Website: walmart
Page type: gifting
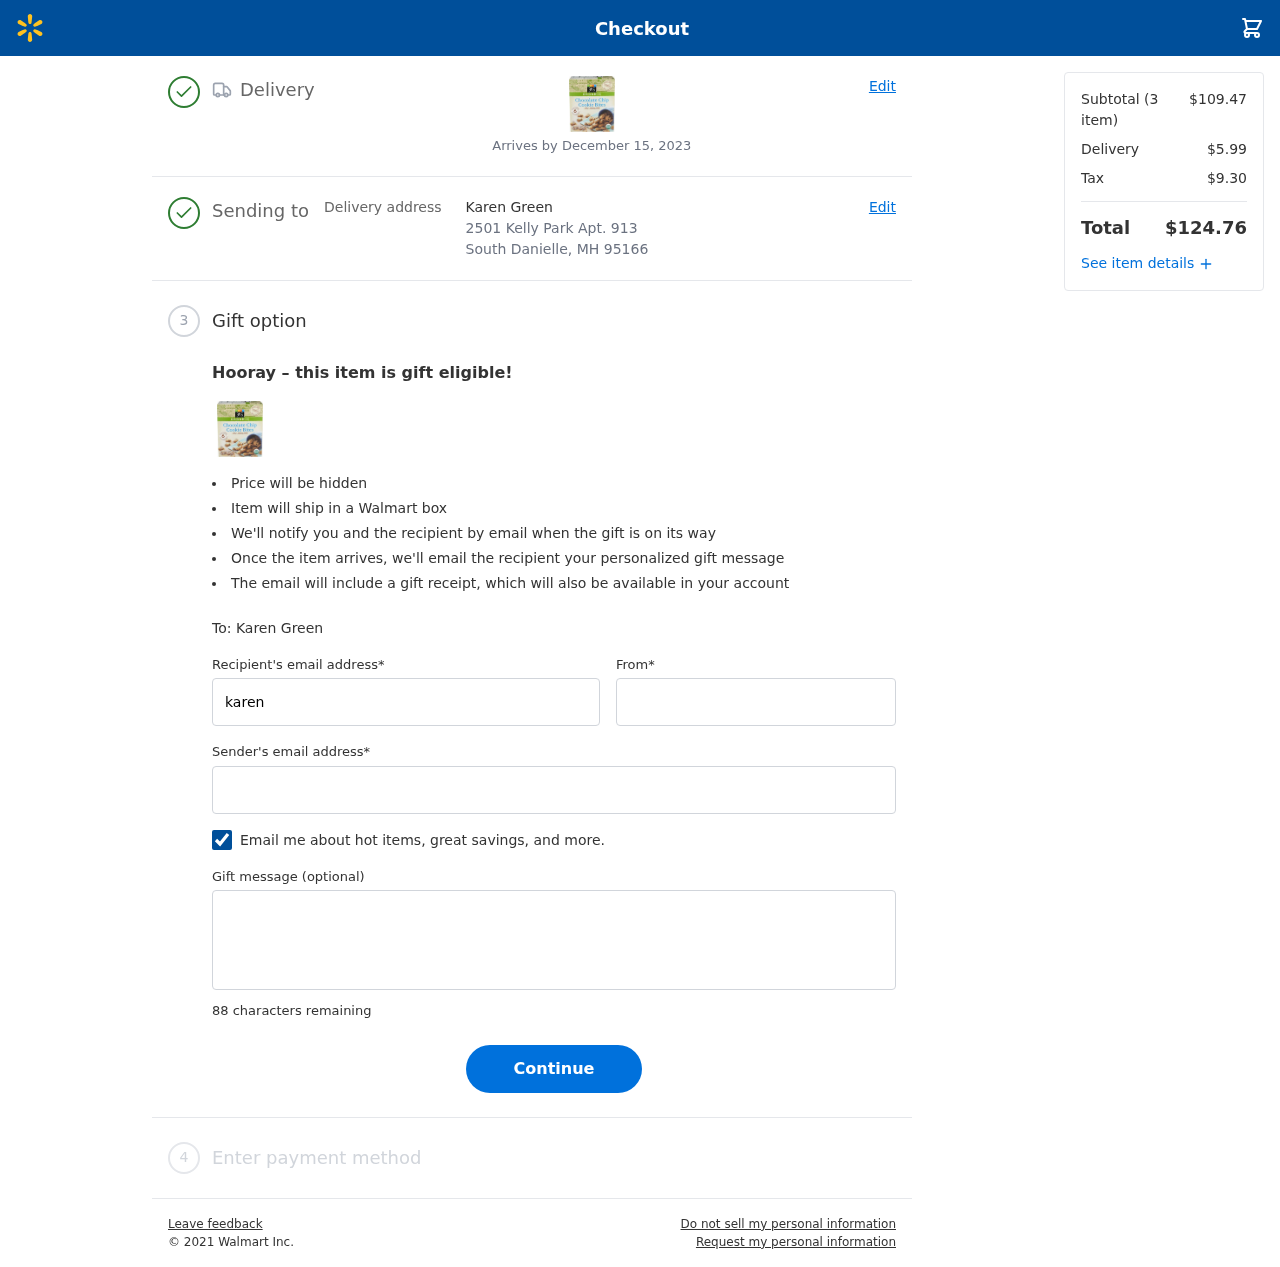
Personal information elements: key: PII_CITY_STATE_ZIP
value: South Danielle, MH 95166
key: PII_EMAIL
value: drew_hinton@hotmail.com
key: PII_FIRSTNAME
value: Drew
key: PII_GIFT_EMAIL
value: karen.green@hotmail.com
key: PII_GIFT_FULLNAME
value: Karen Green
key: PII_GIFT_MESSAGE
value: Hey Karen, I saw these delicious cookie bites and thought of you—I know how much you love a sweet treat! Enjoy these little moments of joy, just because you deserve them. Can’t wait to hear what you think!
Drew
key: PII_STREET
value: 2501 Kelly Park Apt. 913
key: PII_GIFT_FIRSTNAME
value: Karen
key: PII_GIFT_LASTNAME
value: Green
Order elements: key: ORDER_DELIVERY_DATE
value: Arrives by December 15, 2023
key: ORDER_NUM_ITEMS
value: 3
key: ORDER_SUBTOTAL
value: $109.47
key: ORDER_SHIPPING_COST
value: $5.99
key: ORDER_TAX
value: $9.30
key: ORDER_TOTAL
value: $124.76